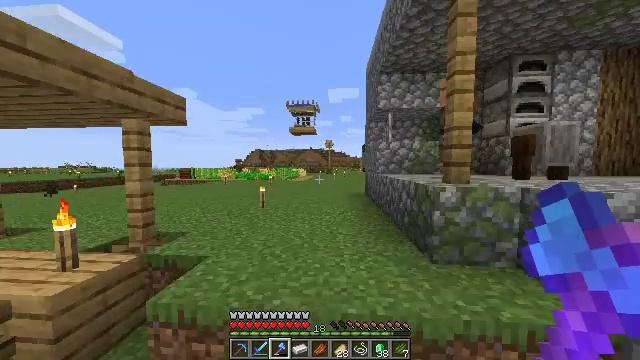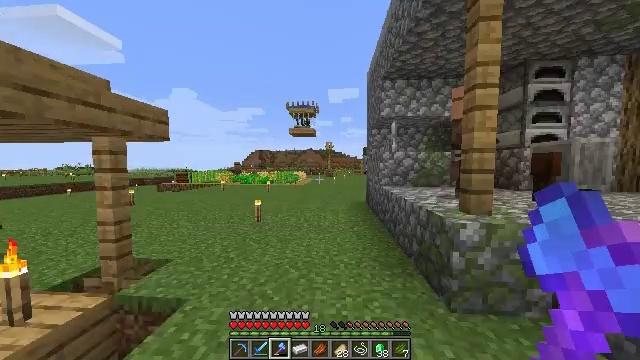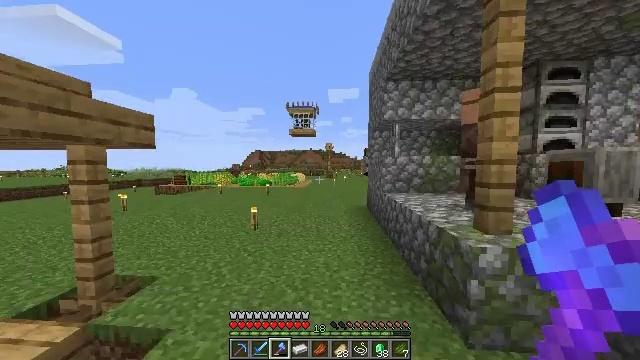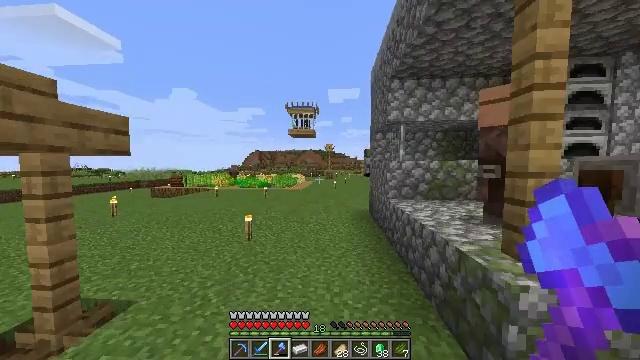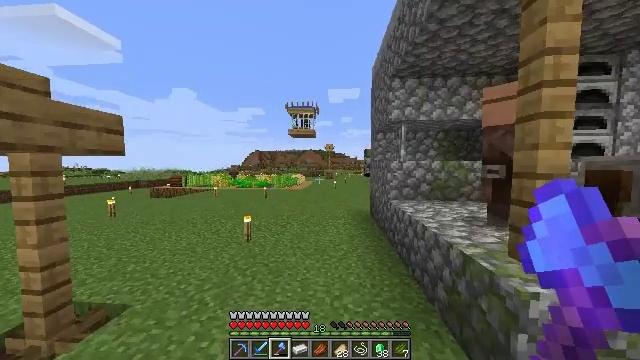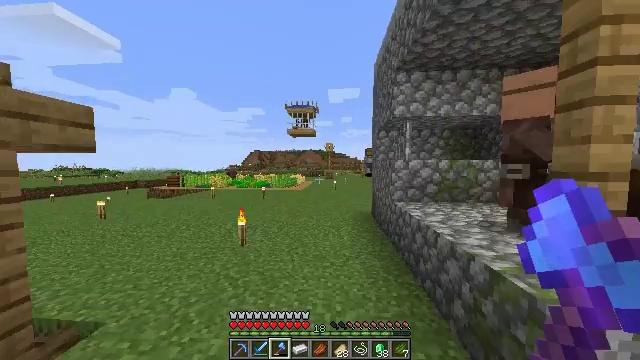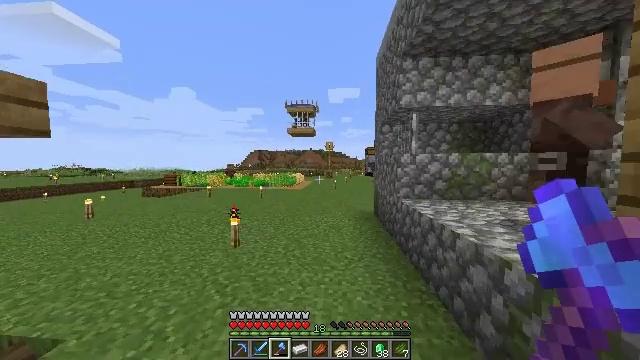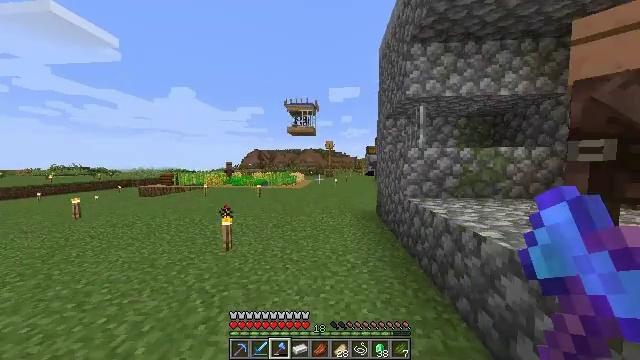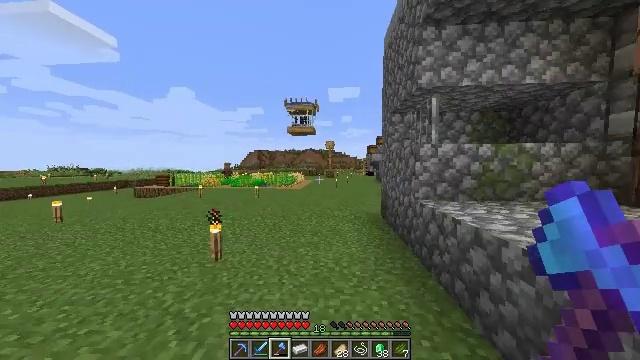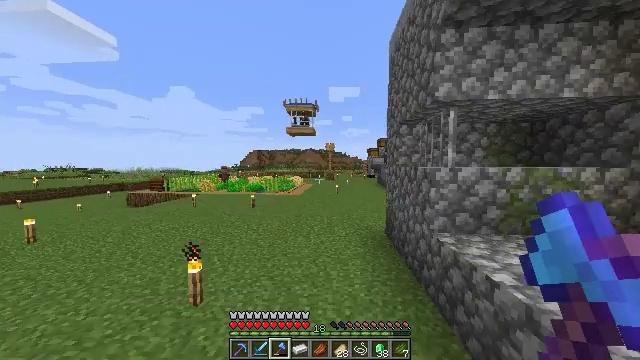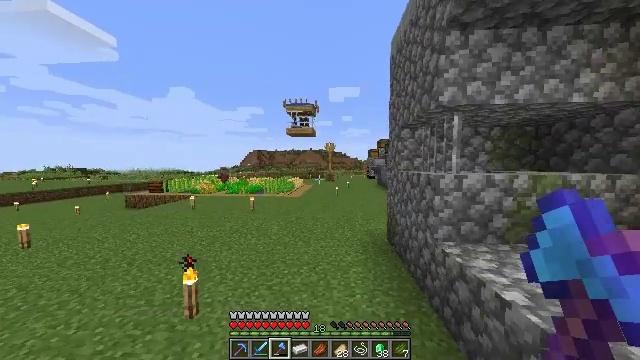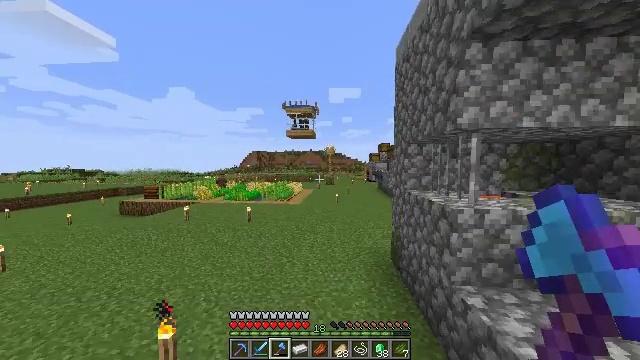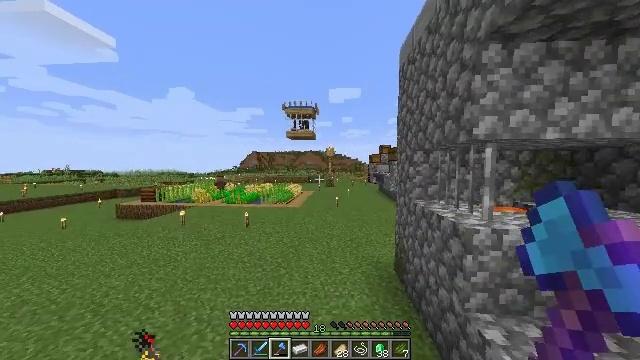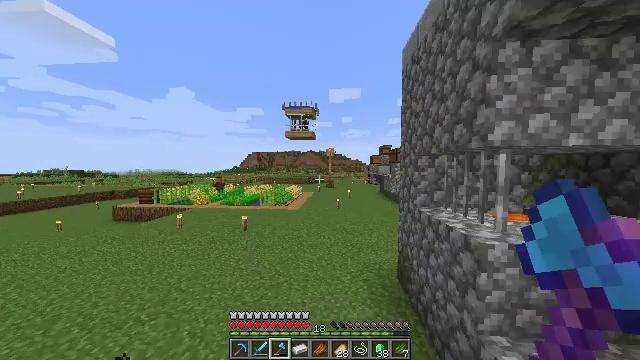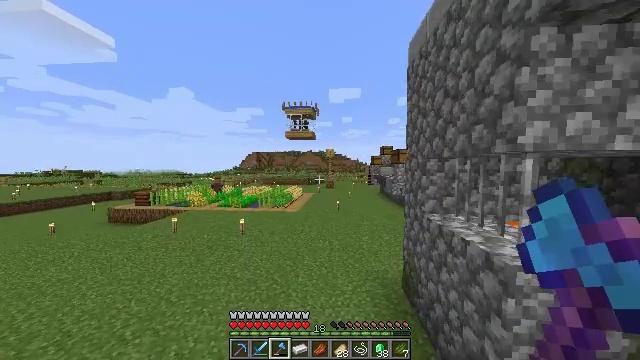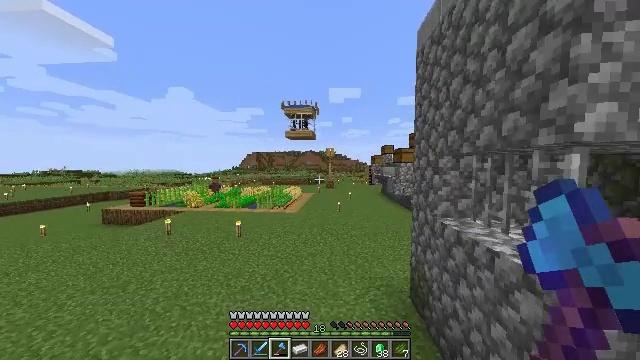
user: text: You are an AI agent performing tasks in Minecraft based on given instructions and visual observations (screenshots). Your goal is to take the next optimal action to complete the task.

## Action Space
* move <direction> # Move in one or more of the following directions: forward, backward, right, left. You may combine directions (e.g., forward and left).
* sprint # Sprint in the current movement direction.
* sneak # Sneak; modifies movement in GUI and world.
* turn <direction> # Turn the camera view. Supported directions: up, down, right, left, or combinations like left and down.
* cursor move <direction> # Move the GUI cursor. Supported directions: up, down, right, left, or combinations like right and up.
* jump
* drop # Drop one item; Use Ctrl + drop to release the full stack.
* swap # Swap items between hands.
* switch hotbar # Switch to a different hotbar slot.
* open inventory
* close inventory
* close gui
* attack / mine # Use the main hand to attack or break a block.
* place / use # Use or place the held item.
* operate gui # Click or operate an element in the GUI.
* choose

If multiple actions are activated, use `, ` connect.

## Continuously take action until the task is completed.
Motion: motion action
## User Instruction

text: Smelt cactus in a furnace to get green dye.
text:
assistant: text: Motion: move forward, sprint, jump
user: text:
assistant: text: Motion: move forward, sprint, jump
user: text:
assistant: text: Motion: move forward, sprint, jump
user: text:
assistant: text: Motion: move forward, sprint, jump
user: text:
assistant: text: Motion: move forward, jump
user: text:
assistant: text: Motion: move forward, jump
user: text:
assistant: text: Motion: move forward, jump
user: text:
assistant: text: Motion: move forward, jump
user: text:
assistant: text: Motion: move forward, jump
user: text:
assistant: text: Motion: move forward, sprint, jump
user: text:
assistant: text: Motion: move forward, sprint, jump
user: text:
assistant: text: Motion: move forward, sprint, jump
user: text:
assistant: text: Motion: move forward, sprint, jump
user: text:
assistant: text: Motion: move forward, sprint, jump
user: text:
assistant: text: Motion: move forward, jump
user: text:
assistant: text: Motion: move forward, jump
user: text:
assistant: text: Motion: move forward, turn right, jump
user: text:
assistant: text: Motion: move forward, jump
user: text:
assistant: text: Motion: move forward, sprint, turn right, jump
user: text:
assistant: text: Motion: move forward, sprint, turn right, jump
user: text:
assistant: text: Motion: move forward, sprint, jump
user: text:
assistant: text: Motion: move forward, sprint, jump
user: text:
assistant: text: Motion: move forward, sprint, jump
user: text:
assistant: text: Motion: move forward, jump
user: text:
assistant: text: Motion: move forward, jump
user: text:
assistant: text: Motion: move forward, jump
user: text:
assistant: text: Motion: move forward, jump
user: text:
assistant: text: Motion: move forward, jump
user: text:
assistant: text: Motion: move forward, jump
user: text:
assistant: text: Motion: move forward, jump